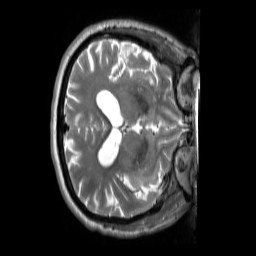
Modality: T2w
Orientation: axial
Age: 65
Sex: male
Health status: ill
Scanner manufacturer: siemens
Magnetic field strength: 3 T
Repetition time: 2.8 s
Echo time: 0.326 s